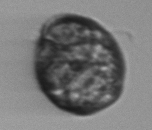
Label: Margalefidinium